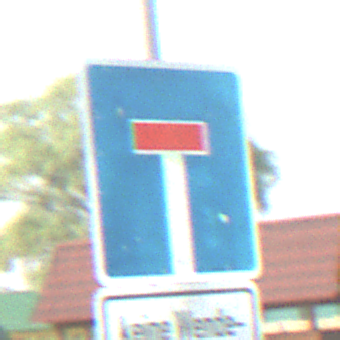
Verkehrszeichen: Sackgasse
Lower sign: HinweisGeaenderteVorfahrtVerkehrsfuehrungVerkehrsregelung3
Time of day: MorningAfternoon
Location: Outdoor (Nature)
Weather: PartlyCloudy
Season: NotSpecified
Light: Natural